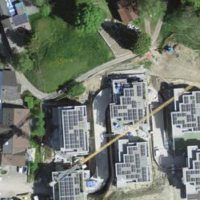
EUNIS habitat code: 54
Species observed at this site:
Pinguicula vulgaris